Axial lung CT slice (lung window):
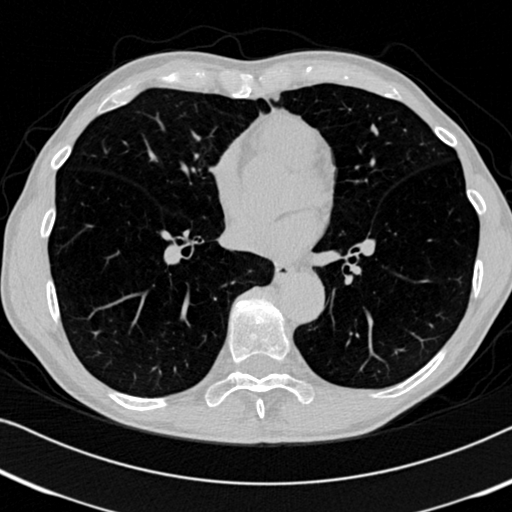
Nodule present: yes
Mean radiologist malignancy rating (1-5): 2